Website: crate-barrel
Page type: address-validator
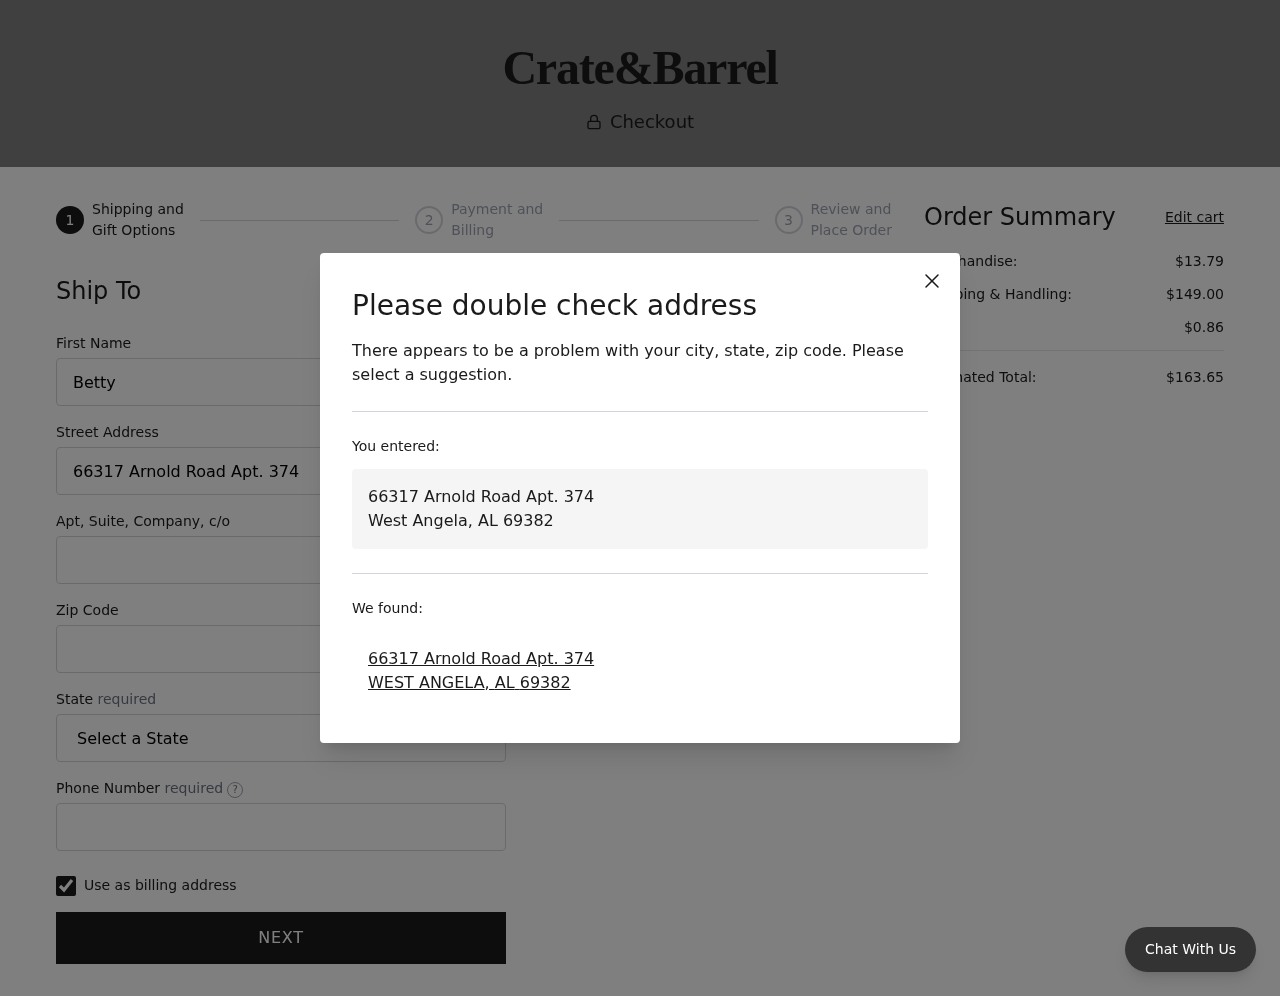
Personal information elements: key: PII_CITY
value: West Angela
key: PII_CITY
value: WEST ANGELA
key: PII_FIRSTNAME
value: Betty
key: PII_PHONE
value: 2418931075
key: PII_POSTCODE
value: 69382
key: PII_STATE
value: Alabama
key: PII_STATE_ABBR
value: AL
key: PII_STREET
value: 66317 Arnold Road Apt. 374
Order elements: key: ORDER_SUBTOTAL
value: $13.79
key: ORDER_SHIPPING_COST
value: $149.00
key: ORDER_TAX
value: $0.86
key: ORDER_TOTAL
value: $163.65